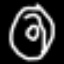
Label: donut